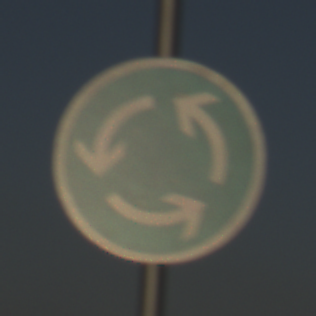
Verkehrszeichen: Kreisverkehr
Umgebung: Outdoor, Nature
Tageszeit: SunriseSunset
Wetter: Clear
Licht: Natural
Jahreszeit: NotSpecified
Kontrast: HighContrast